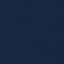
Land use / land cover: SeaLake